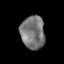
Tissue: prostate
Cell type: T cells
Senescence score: 0.3129
Nuclear area (px): 785
Mean DAPI intensity: 118.619